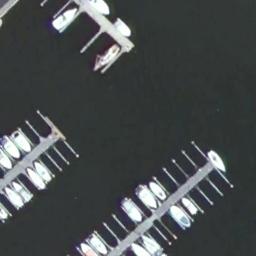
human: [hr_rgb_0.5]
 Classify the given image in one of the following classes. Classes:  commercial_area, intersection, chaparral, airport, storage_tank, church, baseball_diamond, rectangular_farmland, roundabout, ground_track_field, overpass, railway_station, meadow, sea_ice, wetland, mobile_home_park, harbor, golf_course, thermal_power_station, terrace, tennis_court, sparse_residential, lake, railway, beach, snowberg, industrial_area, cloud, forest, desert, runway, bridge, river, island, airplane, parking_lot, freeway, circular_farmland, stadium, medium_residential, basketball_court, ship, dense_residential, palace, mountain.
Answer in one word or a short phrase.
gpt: harbor